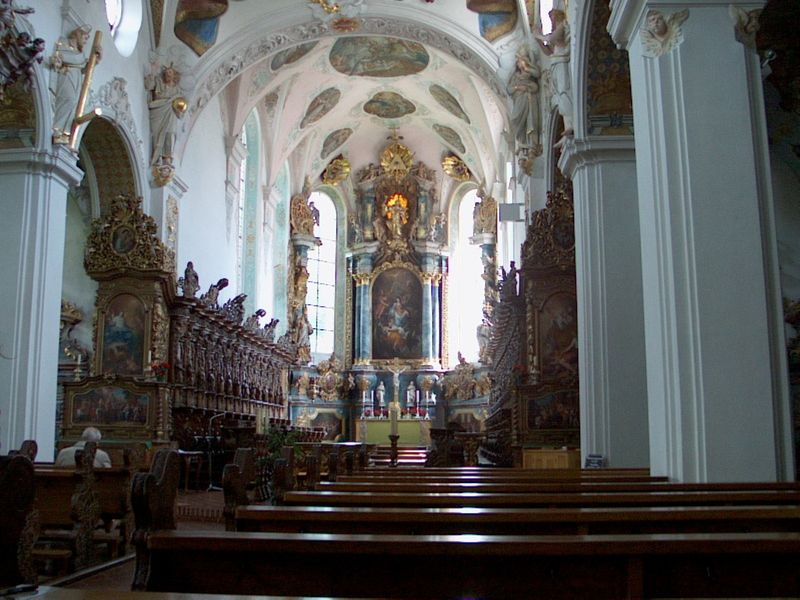
Titel: Innenraum der Klosterkirche St. Magnus und Maria
Standort: Bad Schussenried, St. Magnus und Maria (EU - D - BW)
Schlagwörter: mann, weiß, grün, menschen, fenster, hell, holz, licht, pfeiler, säulen, malerei, architektur, barock, mensch, innenraum, kirche, gold, schiff, bogen, bank, rundbogen, kuppel, kerze, stuck, foto, fotografie, bögen, gewölbe, bayern, glaube, kreuz, religion, altar, bänke, hochaltar, kirchenbank, mittelschiff, kanzel, jesus, betende, deckengemälde, fresko, geistlich, opa, christentum, gläubige, deckenmalerei, katholizismus, chorgestühl, türkies, katholisch, freske, täfelung, gläubiger, altat, lnagschiff, dffgdg, gottesthaus, kappengewölbe